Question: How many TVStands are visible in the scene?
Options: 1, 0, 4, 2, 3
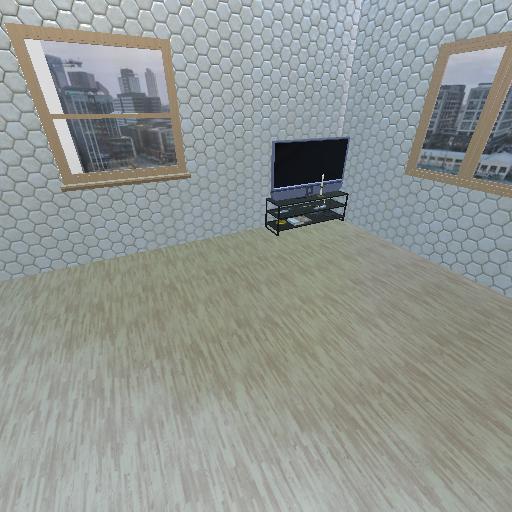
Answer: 1